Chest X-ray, AP view. Patient: 52 years old, sex M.
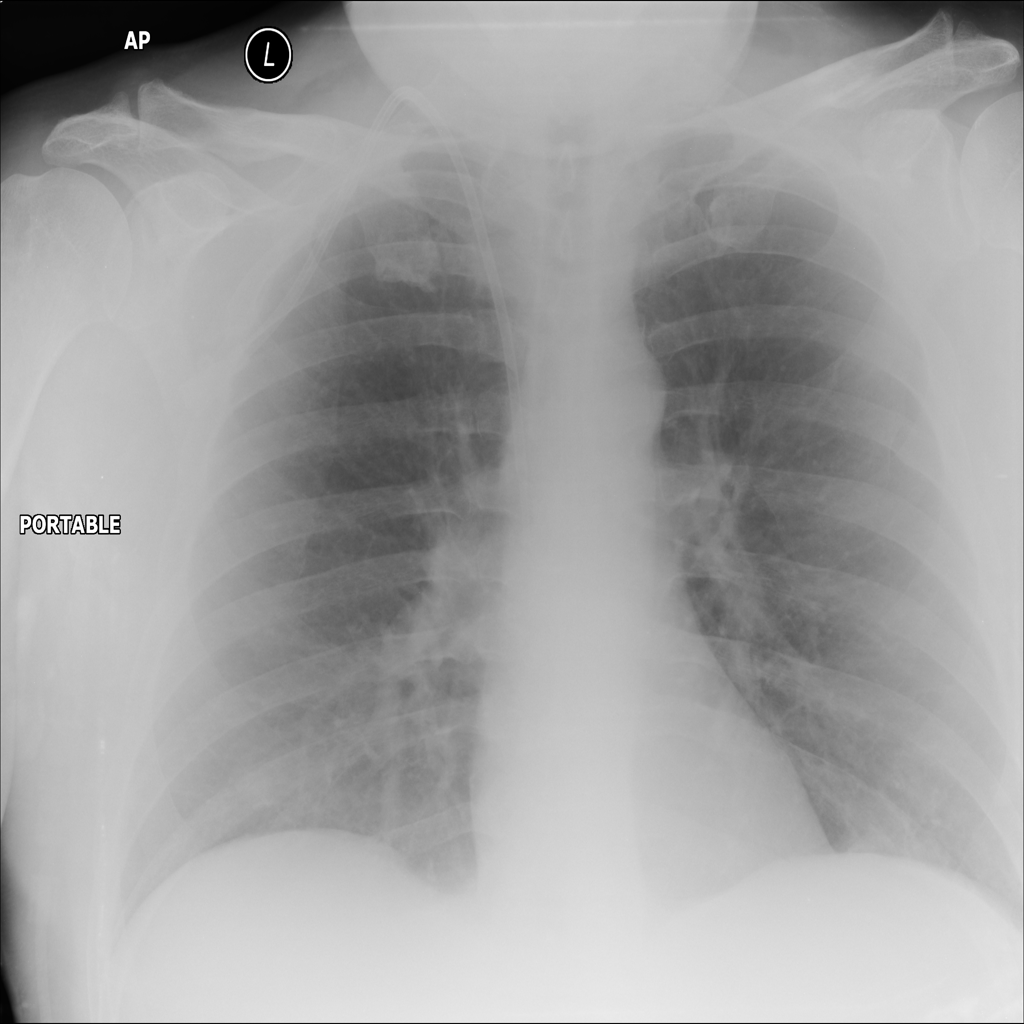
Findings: Edema, Nodule